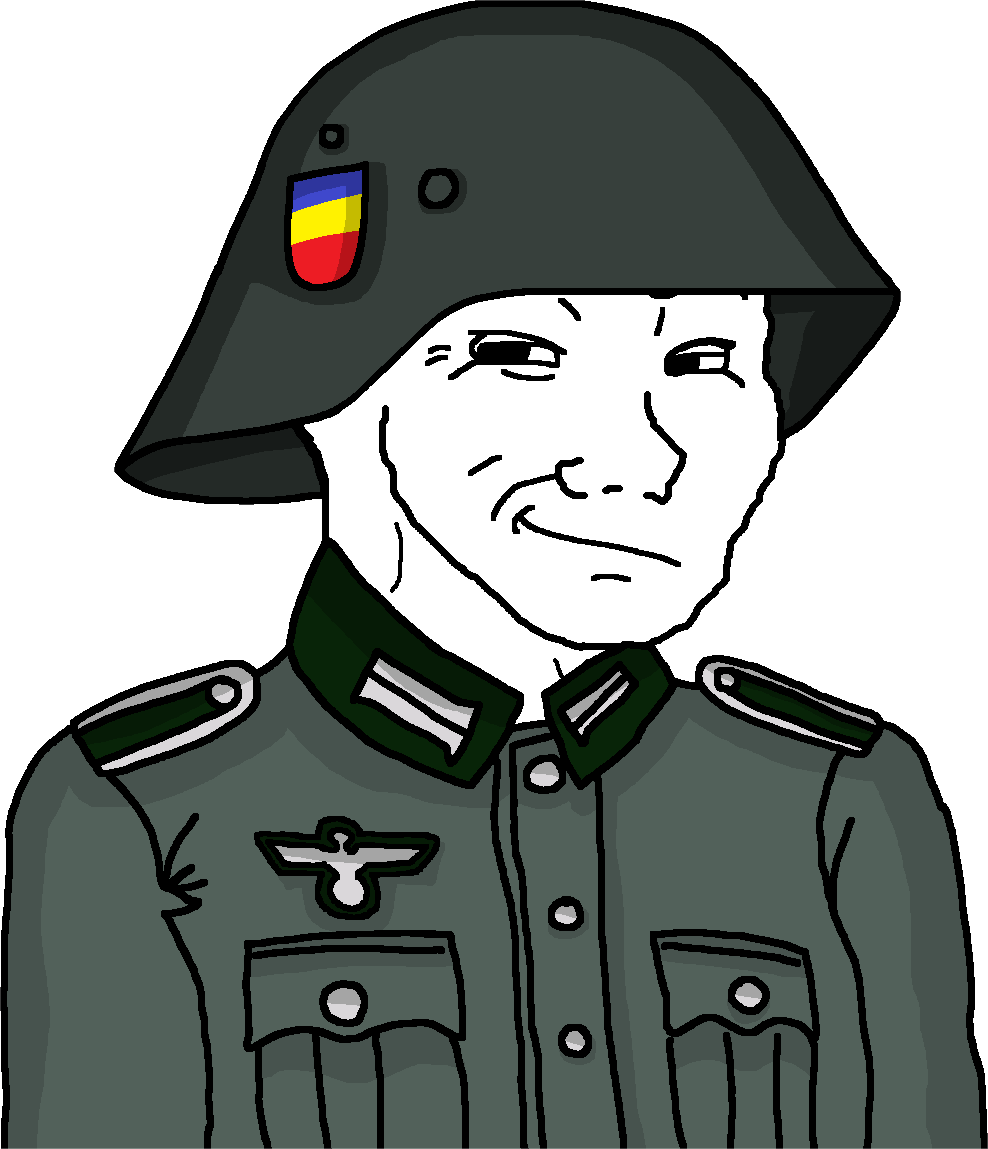
Label: 5_Smugjak